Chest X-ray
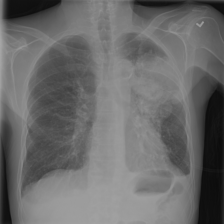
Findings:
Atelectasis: negative
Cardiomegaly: negative
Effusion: positive
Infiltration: negative
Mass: negative
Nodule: negative
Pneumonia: negative
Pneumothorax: negative
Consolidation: negative
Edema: negative
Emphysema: negative
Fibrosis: negative
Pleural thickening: negative
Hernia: negative